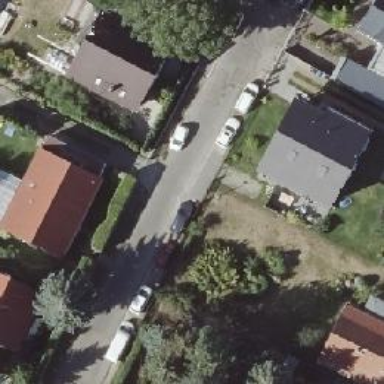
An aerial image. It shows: Residential road with asphalt surface.